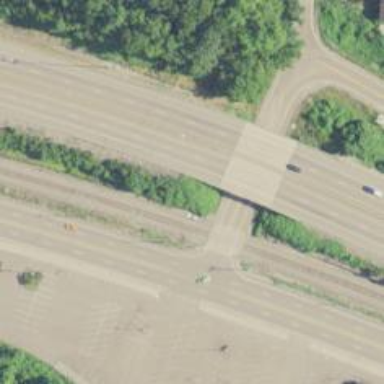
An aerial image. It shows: Motorway bridge.